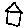
Label: house